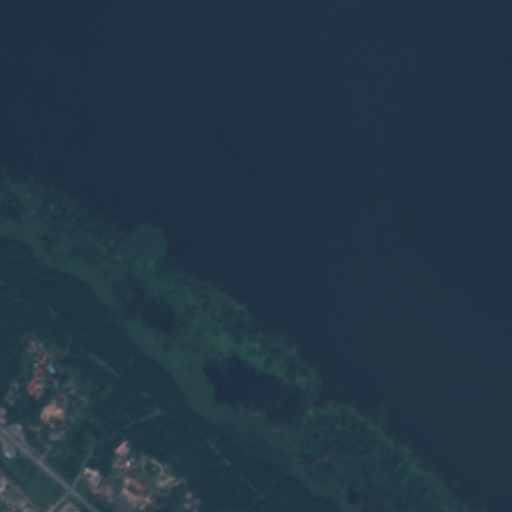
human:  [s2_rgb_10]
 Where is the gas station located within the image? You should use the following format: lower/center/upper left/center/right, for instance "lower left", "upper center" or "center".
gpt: The gas station is located in the lower left of the image.
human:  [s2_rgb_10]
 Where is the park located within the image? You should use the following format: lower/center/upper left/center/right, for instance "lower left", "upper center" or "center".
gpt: The park is located in the lower left of the image.
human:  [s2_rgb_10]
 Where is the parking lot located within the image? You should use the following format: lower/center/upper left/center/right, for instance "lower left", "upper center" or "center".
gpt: The parking lot is located in the lower left of the image.
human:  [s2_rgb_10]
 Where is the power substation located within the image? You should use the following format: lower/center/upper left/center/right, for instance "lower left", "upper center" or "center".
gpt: The power substation is located in the lower left of the image.
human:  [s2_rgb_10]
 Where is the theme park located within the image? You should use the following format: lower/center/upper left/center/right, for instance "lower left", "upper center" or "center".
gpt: The theme park is located in the lower left of the image.
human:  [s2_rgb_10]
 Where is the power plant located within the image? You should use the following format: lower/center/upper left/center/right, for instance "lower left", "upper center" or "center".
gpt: There is no power plant in the image.